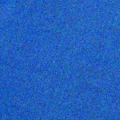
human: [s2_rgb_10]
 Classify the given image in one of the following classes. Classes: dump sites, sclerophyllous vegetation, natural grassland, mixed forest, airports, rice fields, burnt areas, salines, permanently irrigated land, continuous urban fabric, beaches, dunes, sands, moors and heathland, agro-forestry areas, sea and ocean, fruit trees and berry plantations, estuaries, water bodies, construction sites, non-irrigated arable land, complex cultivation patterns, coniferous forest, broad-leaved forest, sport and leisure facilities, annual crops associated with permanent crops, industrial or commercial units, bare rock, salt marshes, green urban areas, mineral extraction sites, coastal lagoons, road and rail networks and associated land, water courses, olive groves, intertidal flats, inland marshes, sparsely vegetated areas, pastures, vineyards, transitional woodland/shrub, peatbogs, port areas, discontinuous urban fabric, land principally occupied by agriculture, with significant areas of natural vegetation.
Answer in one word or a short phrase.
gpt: sea and ocean